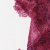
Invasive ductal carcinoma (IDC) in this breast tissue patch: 0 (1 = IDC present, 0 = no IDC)